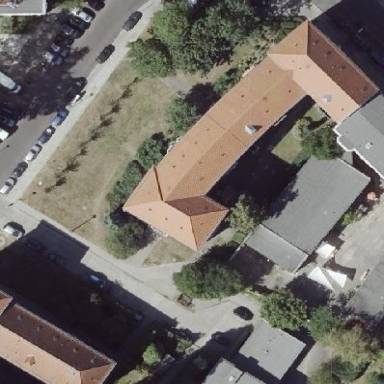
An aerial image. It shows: Building with apartments featuring hipped roof made of roof tiles.